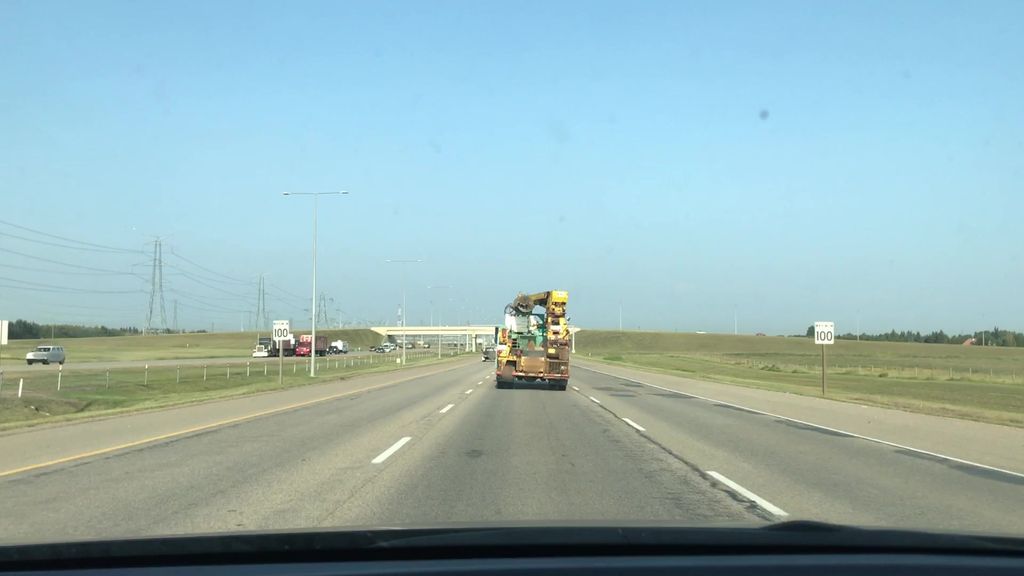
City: edmonton